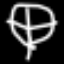
Label: leaf